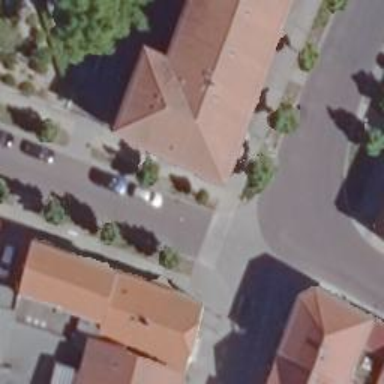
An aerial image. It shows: Residential road with asphalt surface. There are sidewalks on both sides and opposite cycleway.